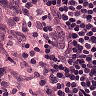
Metastatic tissue present: yes